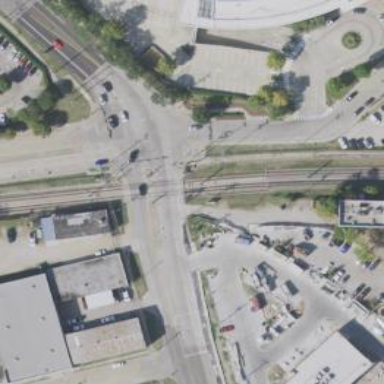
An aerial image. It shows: Railway crossing.